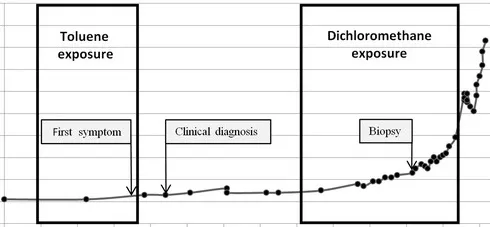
Changes in creatinine (Cr) levels according to period of exposure to organic solvents and lapse of time; Dots on the line indicate time points when Cr levels were measured. The first and second measurements of Cr levels were made in February 1997 and May 1999, when the patient was 38 and 40 years old, respectively. Cr levels were measured every 6-12 months after 1999, every 2 months starting in 2007 (when the patient was 48 years old), and every month starting in 2008 (when the patient was 49 years old).
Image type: chart (chart)